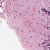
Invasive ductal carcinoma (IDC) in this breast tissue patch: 0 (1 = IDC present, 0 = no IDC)